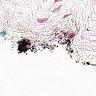
Metastatic tissue present: no